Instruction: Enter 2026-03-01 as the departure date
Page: home
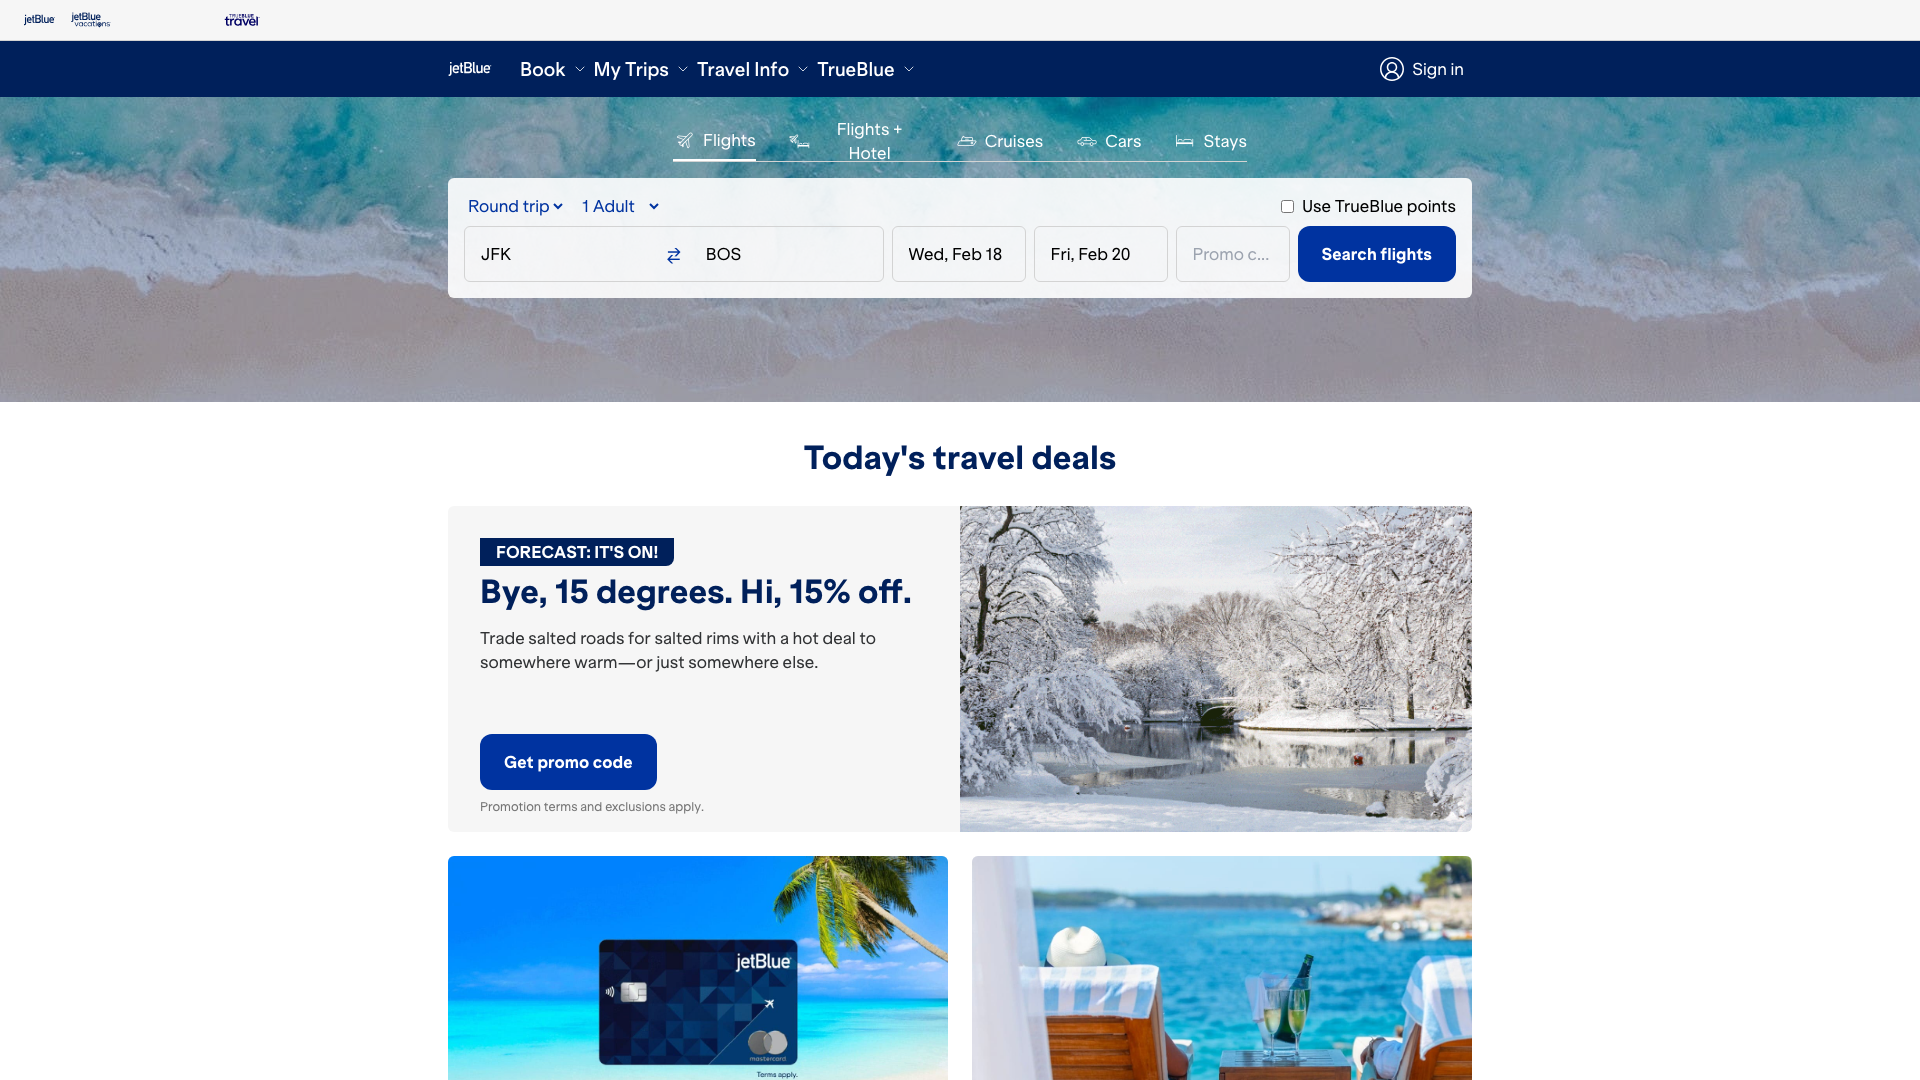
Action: type